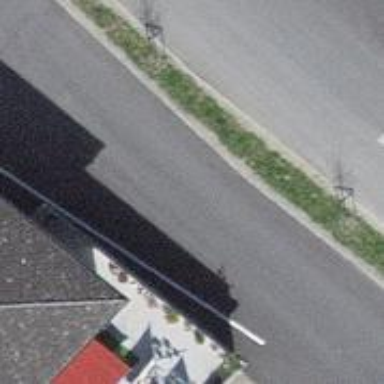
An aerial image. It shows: Bus stop equipped with public transport stop position.